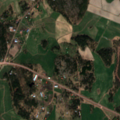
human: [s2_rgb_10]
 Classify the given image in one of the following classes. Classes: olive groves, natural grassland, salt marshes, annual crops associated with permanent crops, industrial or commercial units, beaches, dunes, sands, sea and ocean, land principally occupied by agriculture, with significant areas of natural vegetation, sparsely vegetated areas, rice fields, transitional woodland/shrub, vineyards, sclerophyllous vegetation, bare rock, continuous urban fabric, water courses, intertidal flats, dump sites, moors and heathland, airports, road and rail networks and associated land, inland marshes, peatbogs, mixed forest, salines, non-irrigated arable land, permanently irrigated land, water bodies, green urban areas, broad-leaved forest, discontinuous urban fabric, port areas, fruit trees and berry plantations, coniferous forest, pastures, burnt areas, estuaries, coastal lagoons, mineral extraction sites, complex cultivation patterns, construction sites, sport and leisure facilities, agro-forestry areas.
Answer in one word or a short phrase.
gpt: discontinuous urban fabric, non-irrigated arable land, land principally occupied by agriculture, with significant areas of natural vegetation, mixed forest